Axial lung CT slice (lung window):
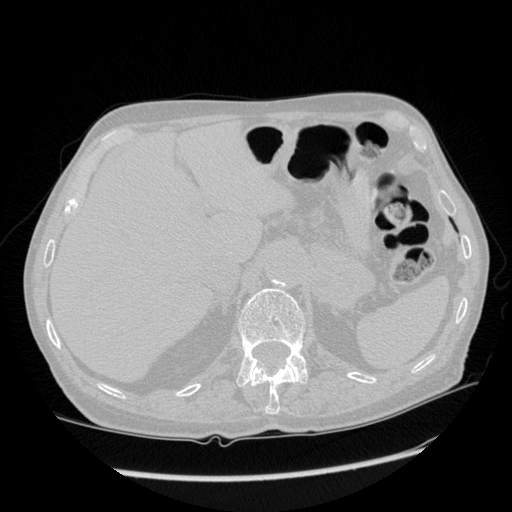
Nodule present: no